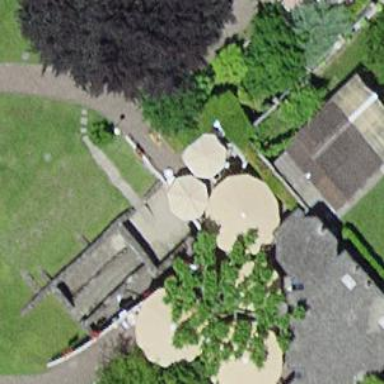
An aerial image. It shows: Outdoor seating area for leisure.